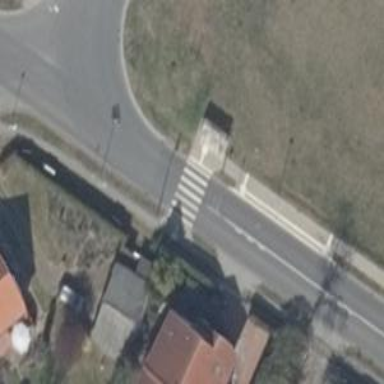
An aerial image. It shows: Footway with asphalt surface and zebra crossing.